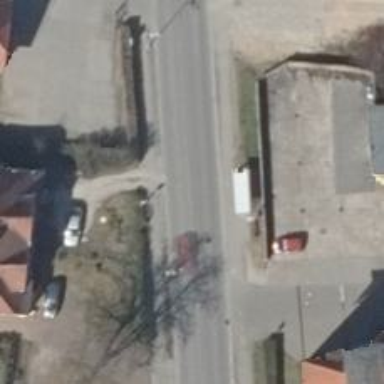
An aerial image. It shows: Public transport stop position.